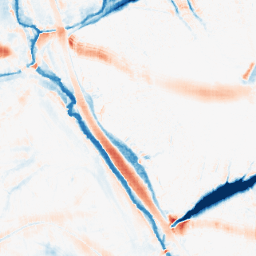
Category: morphological
Decomposition family: morphological_ellipse
Decomposition parameters: operation: average
width: 30
height: 20
Upsampling method: sinc_blackman
Upsampling parameters: scale: 8
kernel_size: 16
Upsampling scale: 8